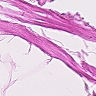
Metastatic tissue present: no